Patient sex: M
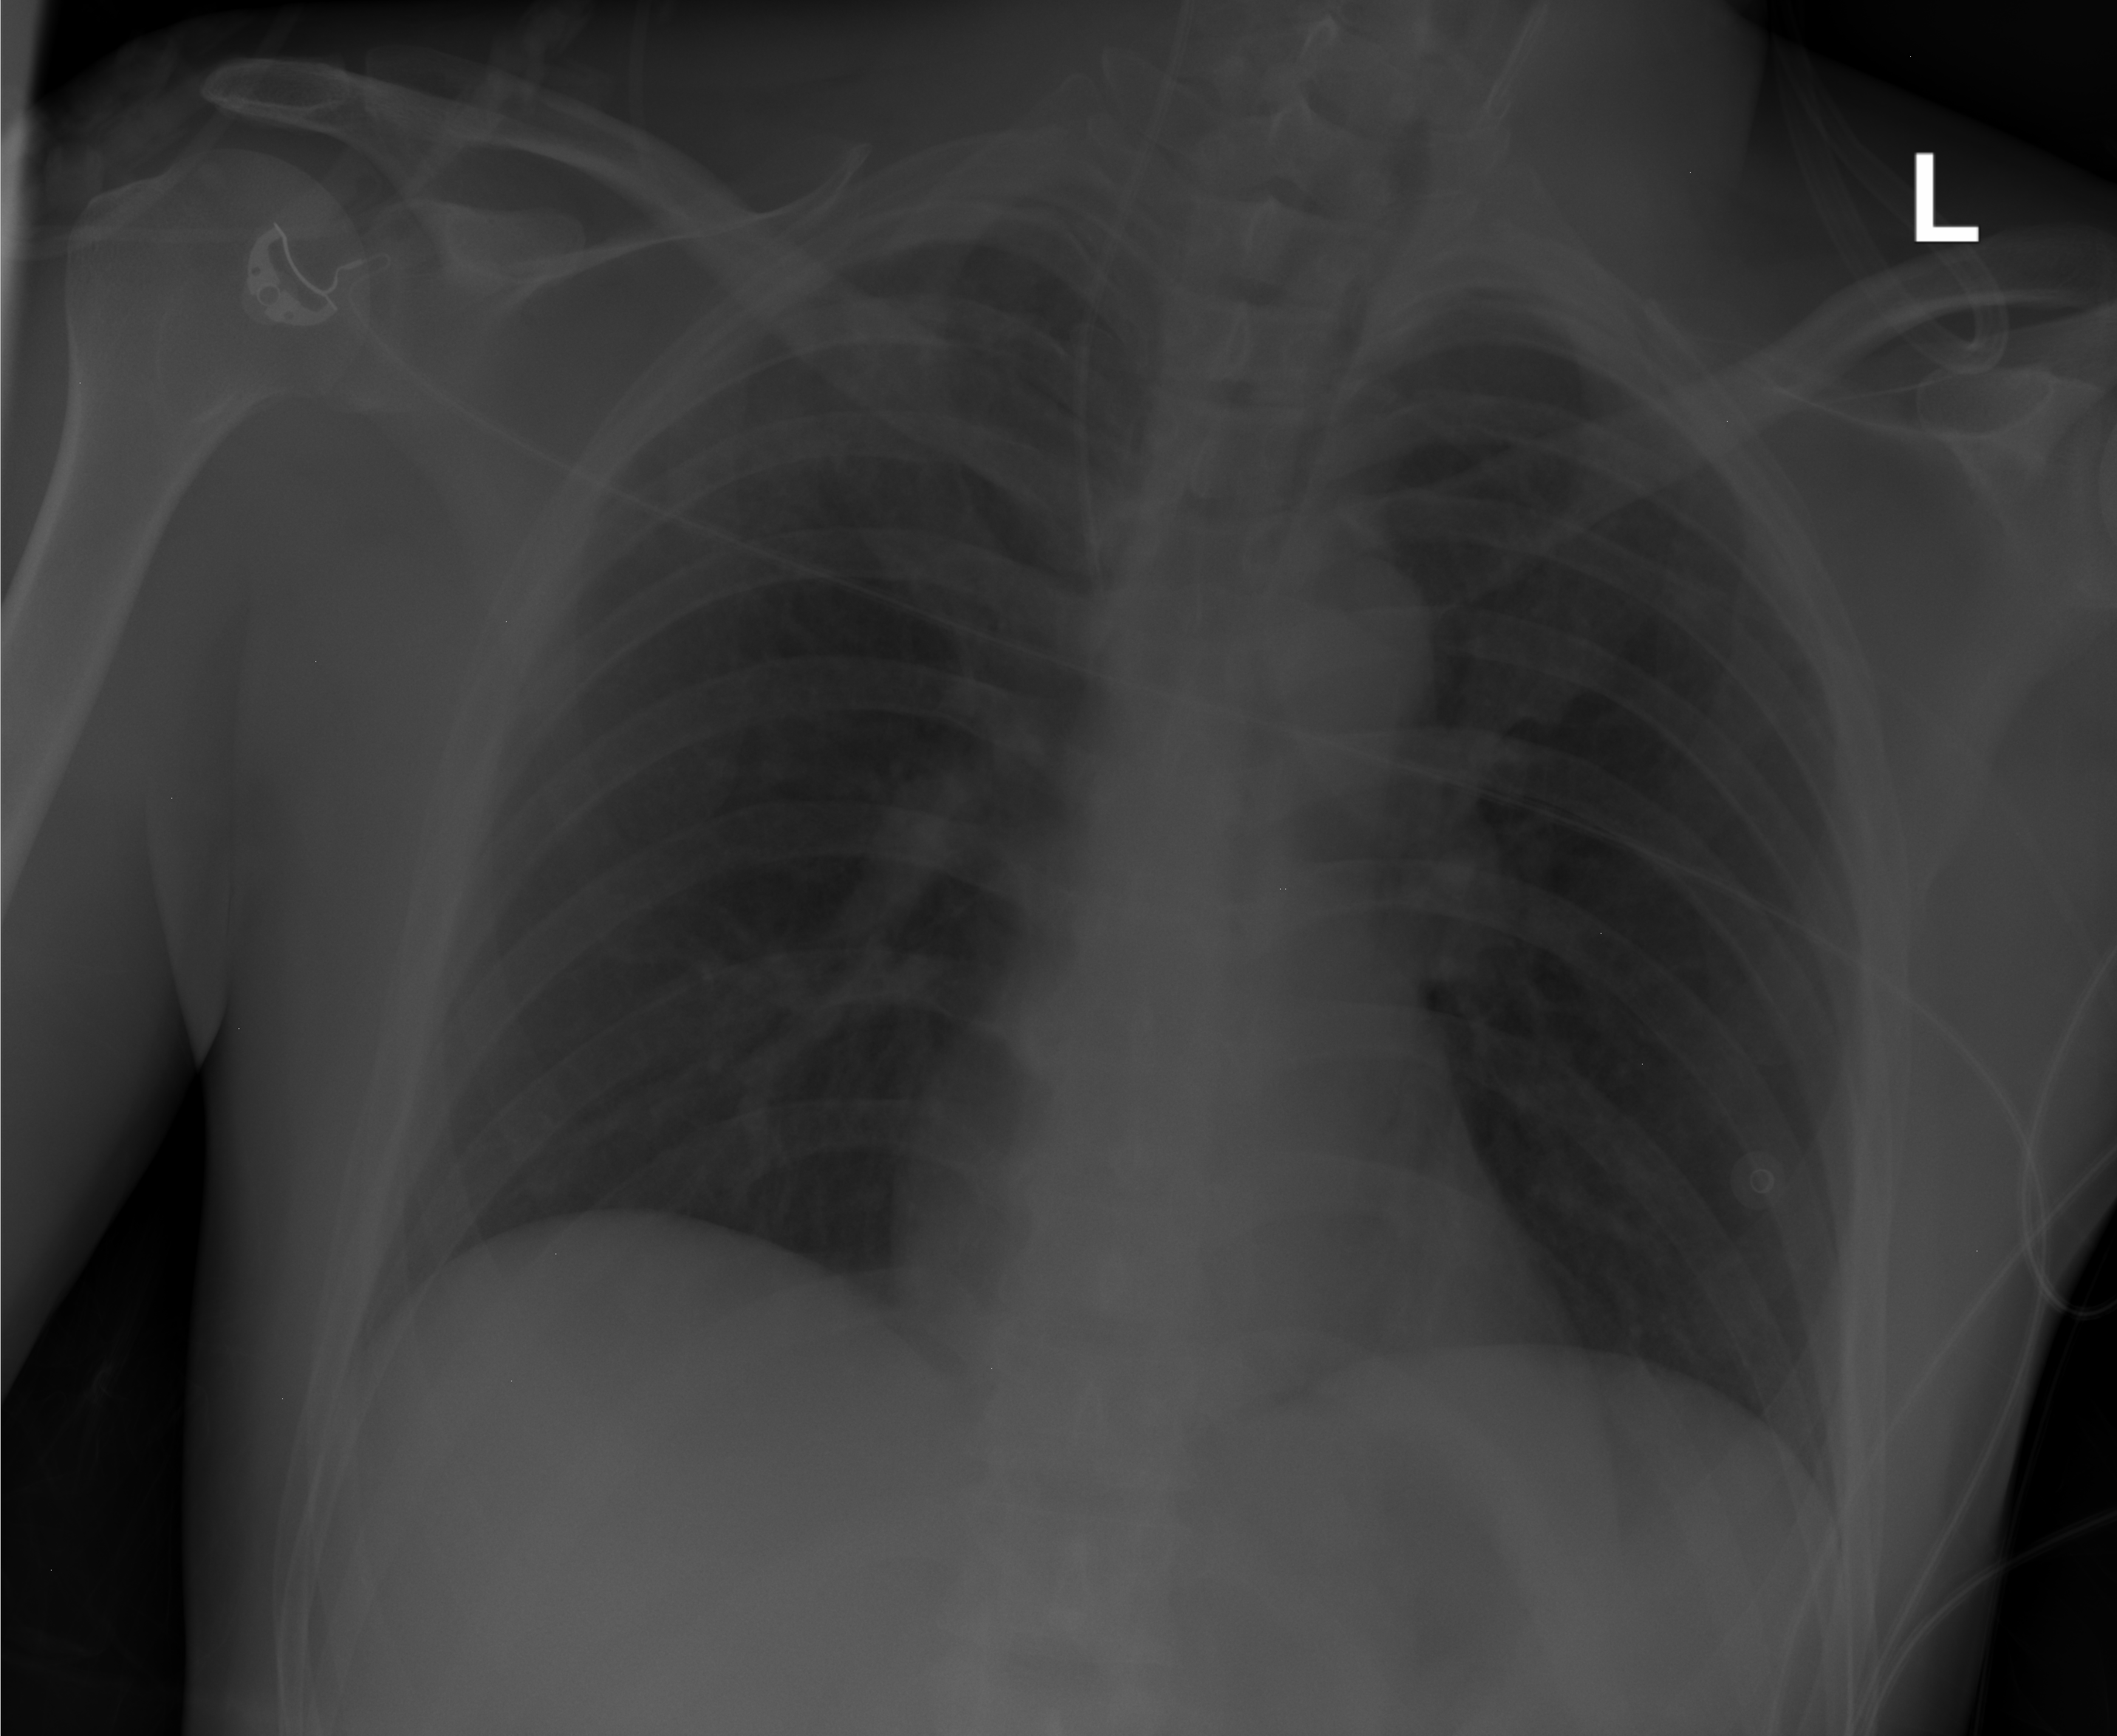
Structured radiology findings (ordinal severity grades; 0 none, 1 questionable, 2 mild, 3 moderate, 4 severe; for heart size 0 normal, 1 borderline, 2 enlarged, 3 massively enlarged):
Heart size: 0
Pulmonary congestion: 0
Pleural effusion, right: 0
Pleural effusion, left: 0
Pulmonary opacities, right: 0
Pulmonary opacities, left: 0
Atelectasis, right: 1
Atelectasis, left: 1